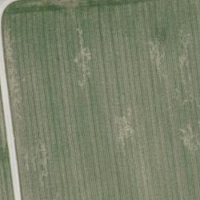
EUNIS habitat code: 52
Species observed at this site:
Prunus padus